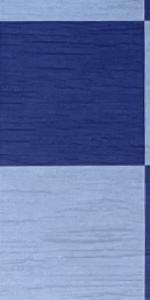
Label: Empty